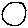
Label: circle